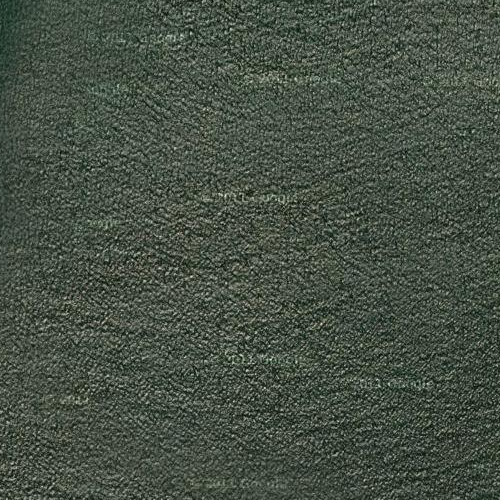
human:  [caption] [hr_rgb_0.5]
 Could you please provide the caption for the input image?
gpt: This is a part of deep green sparkling sea with a white line in the middle .

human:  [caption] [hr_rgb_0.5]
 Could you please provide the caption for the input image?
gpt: This is a part of deep green sparkling sea with a white line in the middle .

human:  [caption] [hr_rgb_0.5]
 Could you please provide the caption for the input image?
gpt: This is a part of ocean with deep green water and a white line in the middle .

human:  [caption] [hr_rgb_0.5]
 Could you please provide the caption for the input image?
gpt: A part of ocean with deep green waters and a white line in the middle .

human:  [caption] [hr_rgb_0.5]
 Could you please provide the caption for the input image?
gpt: This is a part of ocean with deep green water shining .